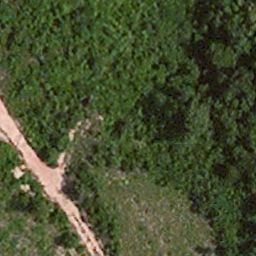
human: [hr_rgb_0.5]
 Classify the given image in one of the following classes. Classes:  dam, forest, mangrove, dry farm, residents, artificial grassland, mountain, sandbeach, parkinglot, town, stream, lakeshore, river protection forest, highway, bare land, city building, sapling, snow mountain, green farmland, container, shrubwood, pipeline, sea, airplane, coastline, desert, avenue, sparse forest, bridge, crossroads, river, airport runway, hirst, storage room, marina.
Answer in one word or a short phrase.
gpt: avenue